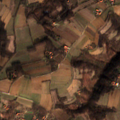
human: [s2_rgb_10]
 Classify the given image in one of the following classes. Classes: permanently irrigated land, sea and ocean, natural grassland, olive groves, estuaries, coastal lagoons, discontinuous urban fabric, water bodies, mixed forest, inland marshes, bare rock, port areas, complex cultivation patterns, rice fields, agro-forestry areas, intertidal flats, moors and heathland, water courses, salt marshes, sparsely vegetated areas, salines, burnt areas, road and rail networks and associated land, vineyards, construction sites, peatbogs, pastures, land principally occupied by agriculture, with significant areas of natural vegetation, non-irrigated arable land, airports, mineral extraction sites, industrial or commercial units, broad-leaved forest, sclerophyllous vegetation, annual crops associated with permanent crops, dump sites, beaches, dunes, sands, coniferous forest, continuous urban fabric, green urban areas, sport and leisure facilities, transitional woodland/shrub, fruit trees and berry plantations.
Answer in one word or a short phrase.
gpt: non-irrigated arable land, complex cultivation patterns, land principally occupied by agriculture, with significant areas of natural vegetation, broad-leaved forest